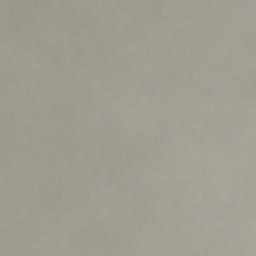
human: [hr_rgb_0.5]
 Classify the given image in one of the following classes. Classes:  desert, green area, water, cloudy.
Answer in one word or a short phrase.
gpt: cloudy